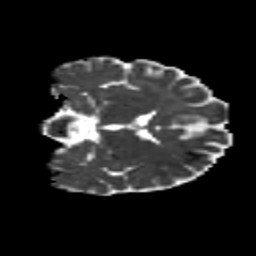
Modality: MD
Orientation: coronal
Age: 39
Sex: male
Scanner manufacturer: siemens
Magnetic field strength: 3 T
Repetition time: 8.6 s
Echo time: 0.095 s